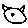
Label: cat